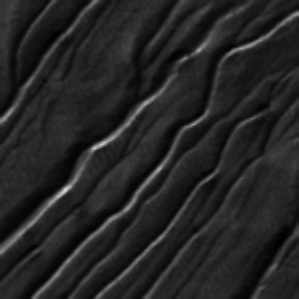
Label: frost